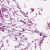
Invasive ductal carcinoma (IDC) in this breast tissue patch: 0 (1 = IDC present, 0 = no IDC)